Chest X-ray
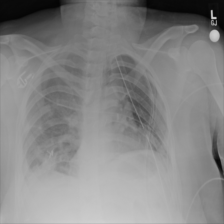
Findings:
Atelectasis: negative
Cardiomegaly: negative
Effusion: negative
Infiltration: negative
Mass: negative
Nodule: negative
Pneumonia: negative
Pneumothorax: negative
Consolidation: negative
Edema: negative
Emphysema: negative
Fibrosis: negative
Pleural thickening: negative
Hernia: negative